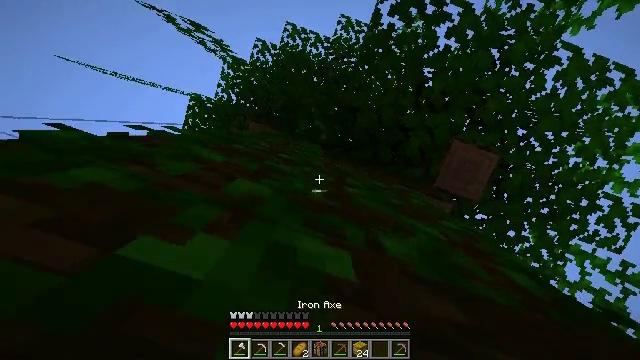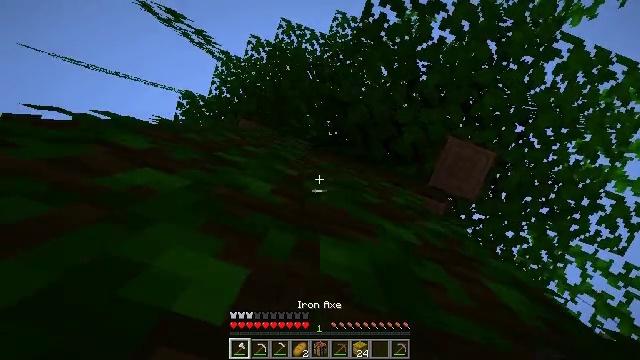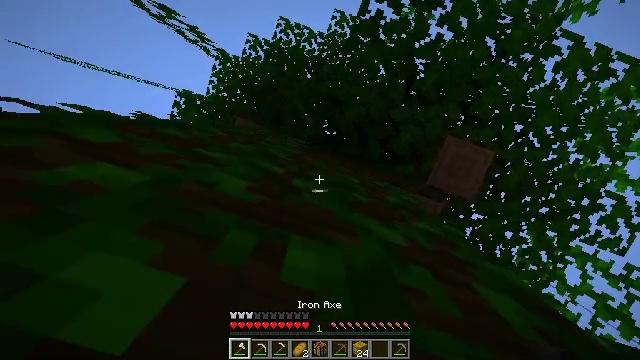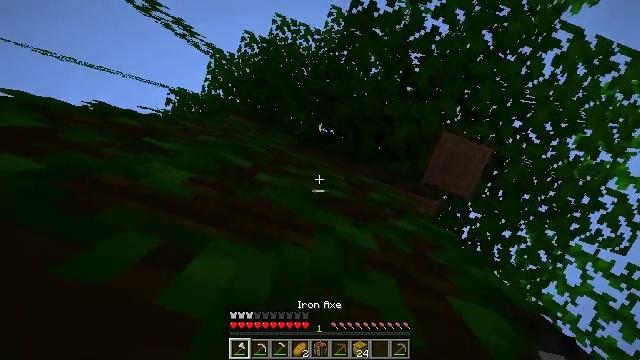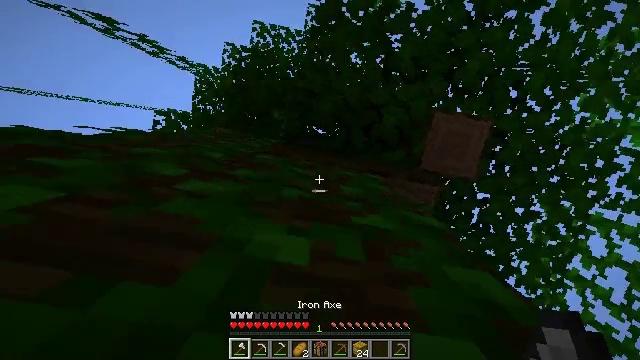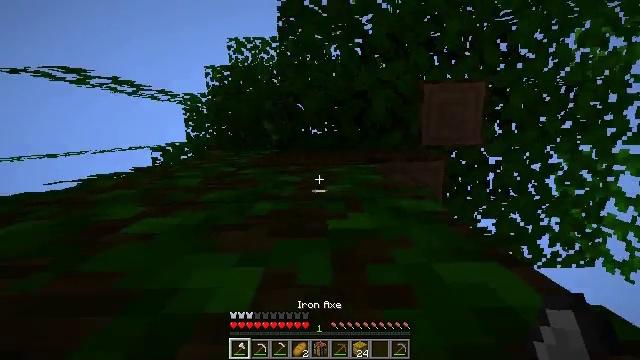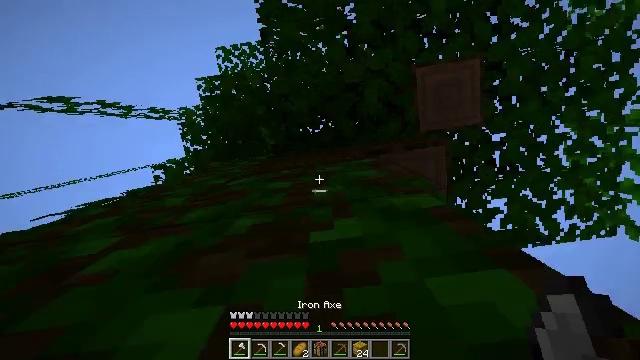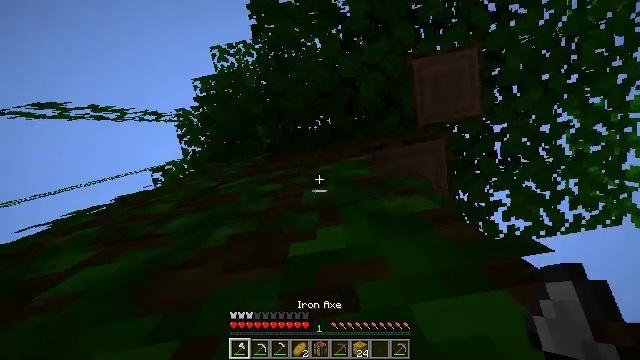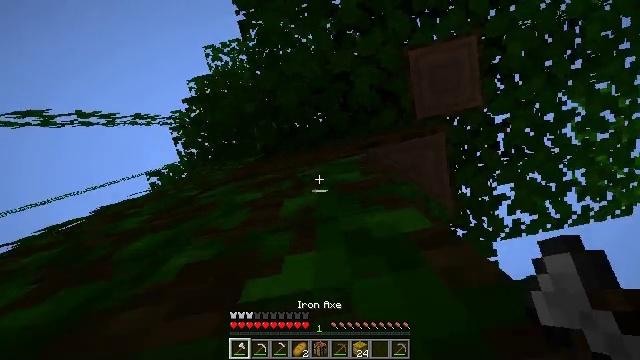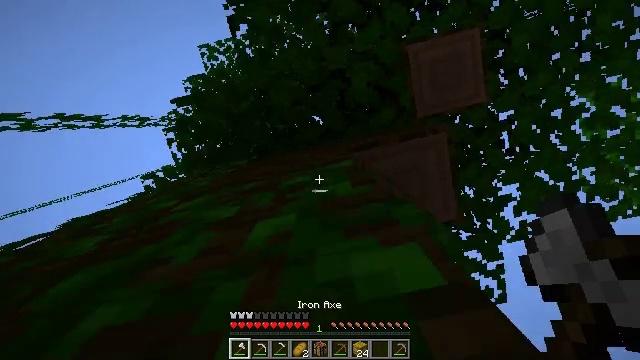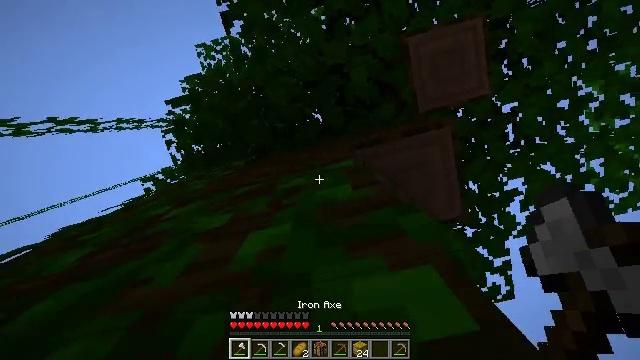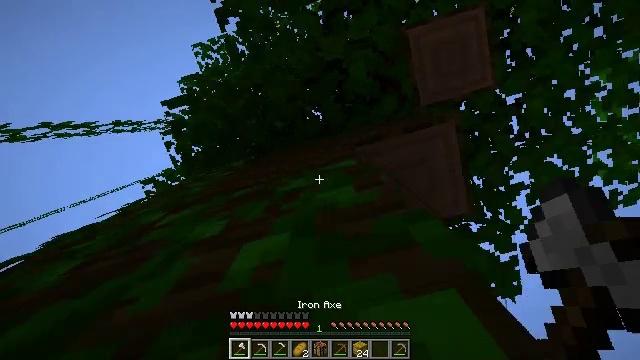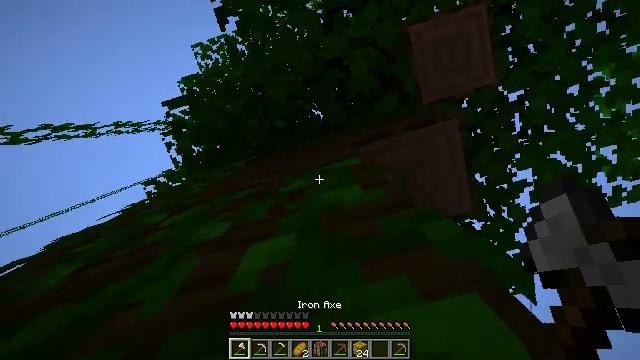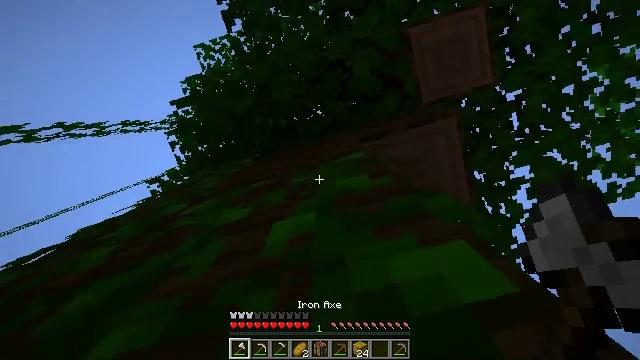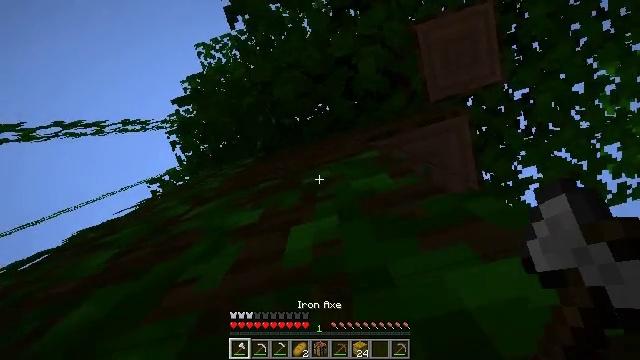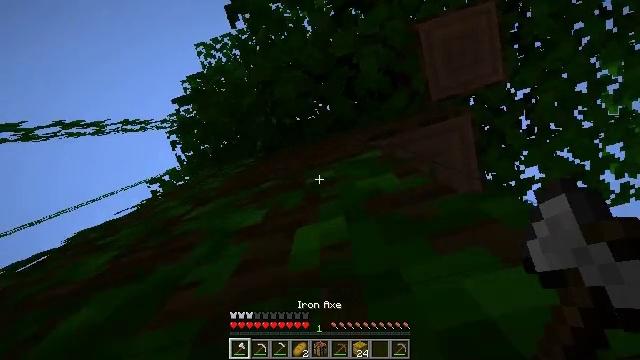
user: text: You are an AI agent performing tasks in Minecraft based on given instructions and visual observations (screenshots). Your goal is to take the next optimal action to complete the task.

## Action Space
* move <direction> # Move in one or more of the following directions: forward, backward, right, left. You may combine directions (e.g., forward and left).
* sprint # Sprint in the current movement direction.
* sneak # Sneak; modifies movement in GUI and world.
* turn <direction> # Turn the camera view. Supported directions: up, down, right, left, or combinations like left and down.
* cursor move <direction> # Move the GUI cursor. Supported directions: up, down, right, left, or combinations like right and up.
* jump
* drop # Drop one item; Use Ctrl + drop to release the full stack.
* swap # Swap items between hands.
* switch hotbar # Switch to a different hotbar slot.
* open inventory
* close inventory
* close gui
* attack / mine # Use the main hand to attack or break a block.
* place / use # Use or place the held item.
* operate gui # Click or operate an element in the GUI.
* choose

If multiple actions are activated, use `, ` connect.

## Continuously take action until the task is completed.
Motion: motion action
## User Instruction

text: Collect jungle leaves by breaking them.
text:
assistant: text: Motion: move forward and move right, jump
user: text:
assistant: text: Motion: move forward and move right, jump
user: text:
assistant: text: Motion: move forward and move right, jump
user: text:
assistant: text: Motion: move forward and move right, turn left, jump
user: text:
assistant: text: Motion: move forward, turn left, jump
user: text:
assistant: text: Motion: move forward and move left, turn left, jump
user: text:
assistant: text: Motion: move forward and move left, turn left, jump
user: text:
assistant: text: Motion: move forward and move left, turn left, jump
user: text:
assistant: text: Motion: move forward and move left, jump
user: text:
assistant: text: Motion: move forward and move left, turn left, jump
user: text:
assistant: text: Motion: move forward and move left, turn left, jump
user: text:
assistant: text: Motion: move forward and move left, jump
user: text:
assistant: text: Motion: move forward and move left, jump
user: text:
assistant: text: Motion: move forward and move left, jump
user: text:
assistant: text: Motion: move forward and move left, jump
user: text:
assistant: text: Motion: move forward and move left, jump
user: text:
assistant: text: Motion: move forward and move left, jump
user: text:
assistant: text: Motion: move forward and move left, jump
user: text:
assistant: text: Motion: move forward and move left, jump
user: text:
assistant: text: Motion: move forward and move left, jump
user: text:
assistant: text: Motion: move forward and move left, turn right and up, jump
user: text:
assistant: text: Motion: move forward, turn right, jump
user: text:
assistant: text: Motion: move forward, jump
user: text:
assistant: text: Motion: move forward and move right, jump
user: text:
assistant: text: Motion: move forward and move right, jump
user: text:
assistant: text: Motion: move forward and move right, jump
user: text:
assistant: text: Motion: move forward and move right, turn down, jump
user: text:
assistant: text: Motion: move forward and move right, turn right and down, jump
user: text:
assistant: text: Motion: move forward and move right, turn right and down, jump
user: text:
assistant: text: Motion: move forward and move right, turn right and down, jump